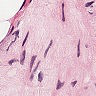
Metastatic tissue present: no